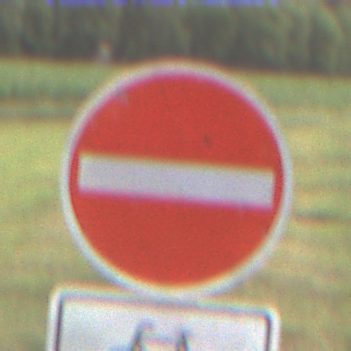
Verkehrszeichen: VerbotDerEinfahrt
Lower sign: EinspurigeFahrzeugeFrei1
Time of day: SunriseSunset
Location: Outdoor (Nature)
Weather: Clear
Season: NotSpecified
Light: Natural